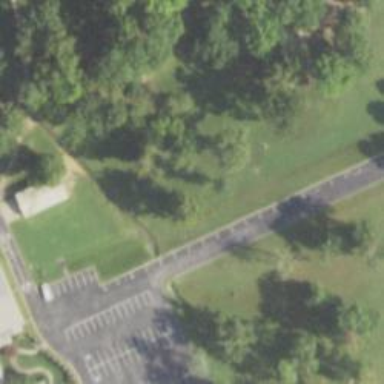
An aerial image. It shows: Parking lane for vehicles.